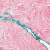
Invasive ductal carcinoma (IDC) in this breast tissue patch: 0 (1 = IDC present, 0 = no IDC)